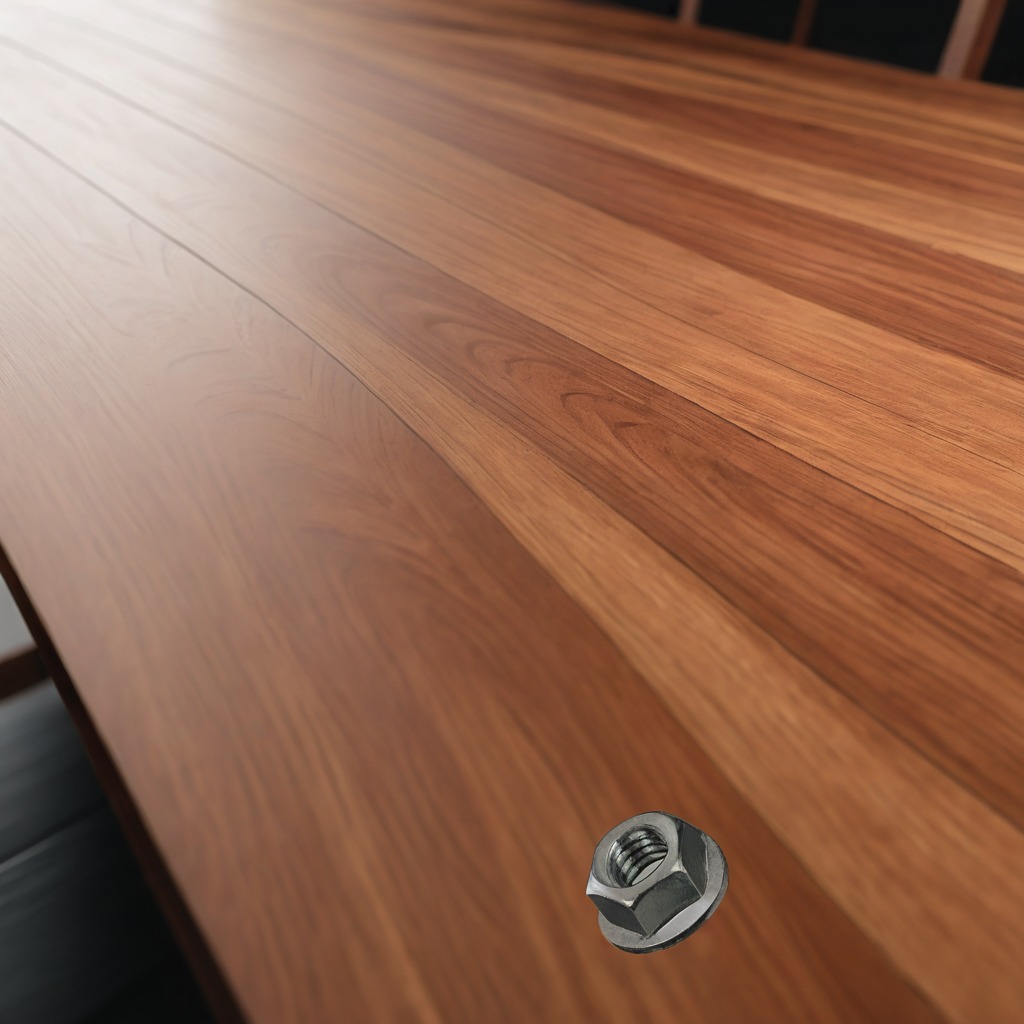
A metal nut is lying on the wooden table in a carpentry studio.